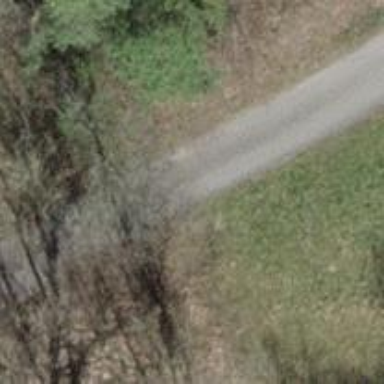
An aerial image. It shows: Well-maintained track road with grade 1 tracktype.